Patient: sex F, age 36
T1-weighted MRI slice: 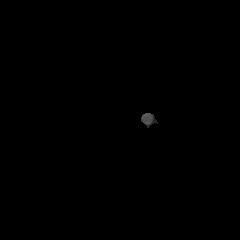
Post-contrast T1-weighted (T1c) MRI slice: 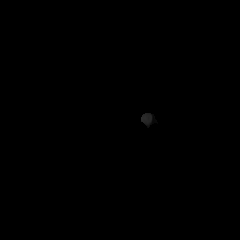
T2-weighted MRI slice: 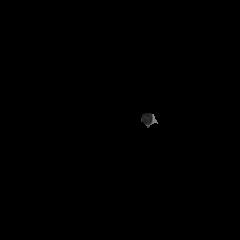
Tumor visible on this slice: no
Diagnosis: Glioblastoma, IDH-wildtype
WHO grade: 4